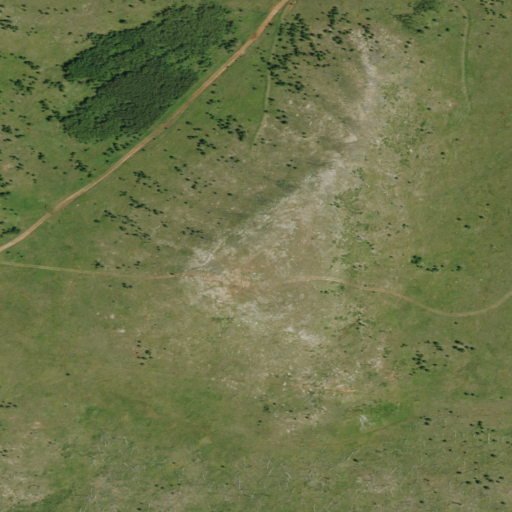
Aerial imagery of mountain in South Dakota named Signal Hill containing shrub and grassland